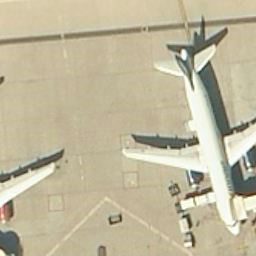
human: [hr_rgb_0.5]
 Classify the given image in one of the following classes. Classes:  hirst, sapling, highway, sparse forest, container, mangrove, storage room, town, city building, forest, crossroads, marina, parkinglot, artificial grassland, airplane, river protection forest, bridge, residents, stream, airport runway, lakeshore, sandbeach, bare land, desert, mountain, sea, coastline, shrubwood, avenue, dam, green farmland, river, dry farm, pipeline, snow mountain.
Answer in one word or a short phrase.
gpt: airplane